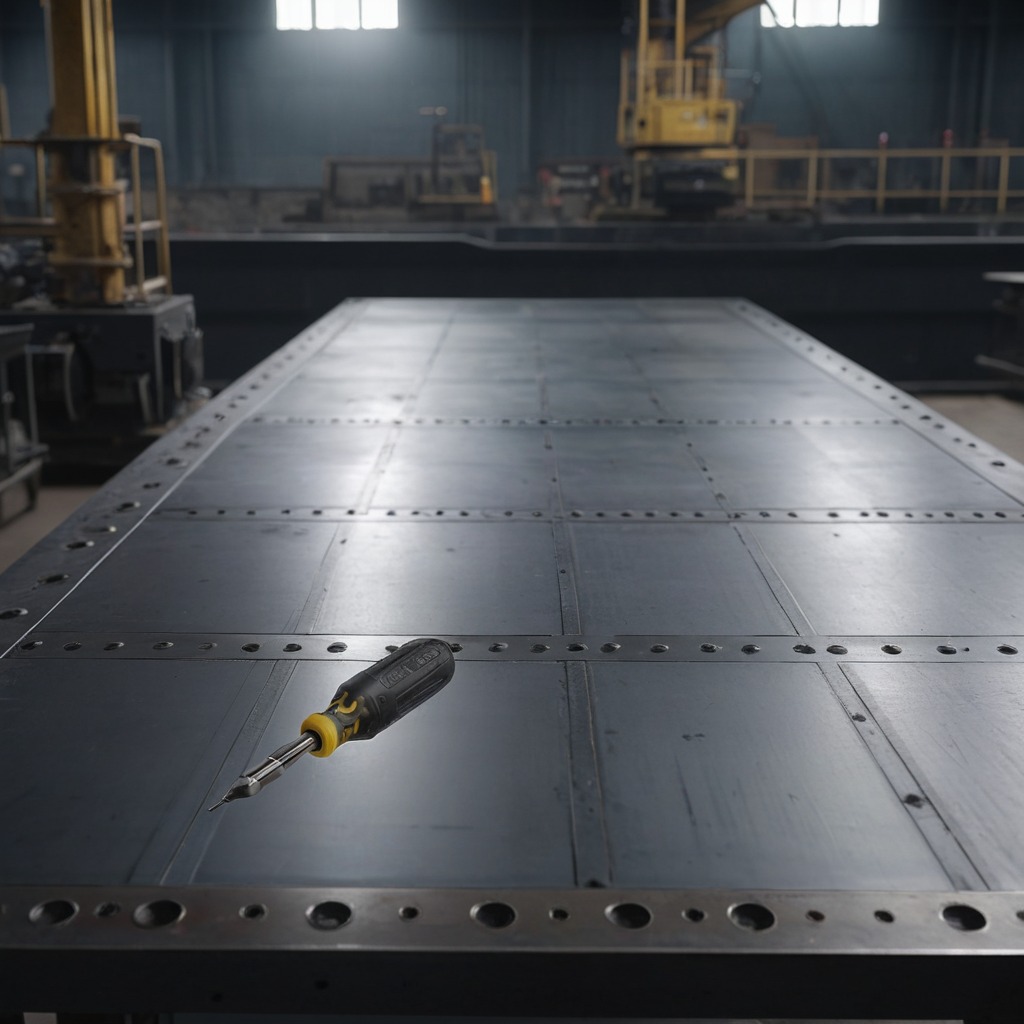
A screwdriver lying on a cold steel table in a mining workshop gritty textures